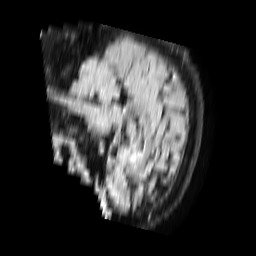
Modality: FLAIR
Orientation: sagittal
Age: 45
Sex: male
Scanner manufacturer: philips
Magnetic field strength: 1.5 T
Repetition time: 6 s
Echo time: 0.1031 s